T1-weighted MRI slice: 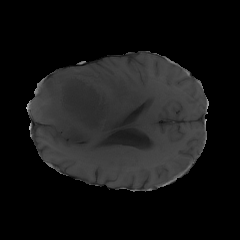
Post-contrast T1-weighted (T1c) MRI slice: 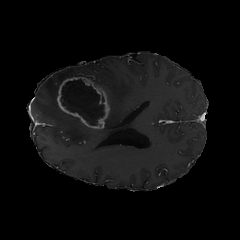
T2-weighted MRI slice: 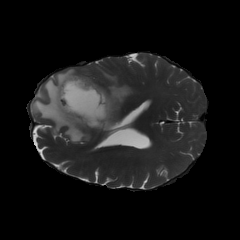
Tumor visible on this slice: yes